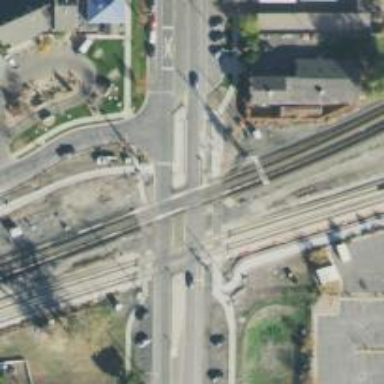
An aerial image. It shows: Railway crossing.